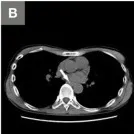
Images of the embedded foreign body in the esophagus, and extraction via endoscopic submucosal dissection in Case 1. (B) A buried foreign body (arrow) in the esophagus was revealed by the CT scan at our hospital.
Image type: radiology (ct)